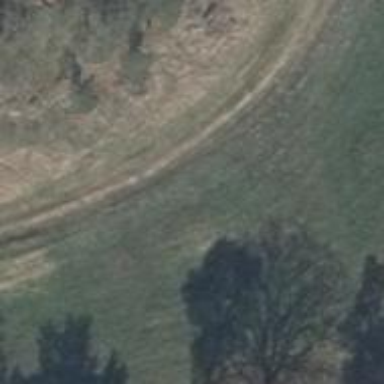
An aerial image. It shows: Grass track road with grade 5 tracktype.